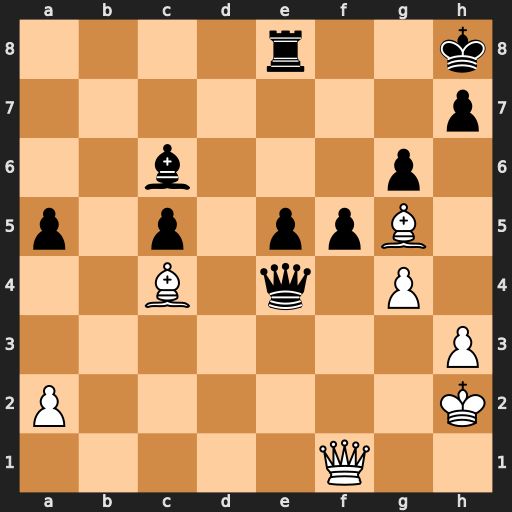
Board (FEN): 4r2k/7p/2b3p1/p1p1ppB1/2B1q1P1/7P/P6K/5Q2
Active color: w
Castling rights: -
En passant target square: -
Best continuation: Bf6#